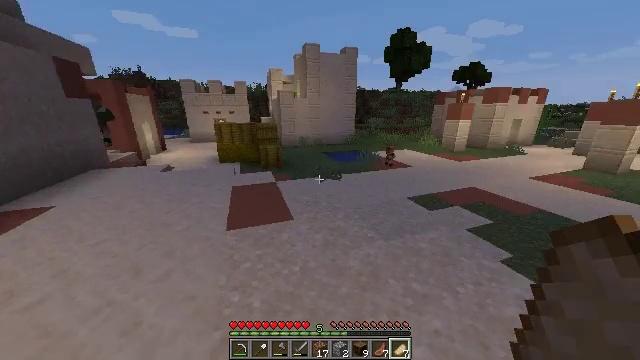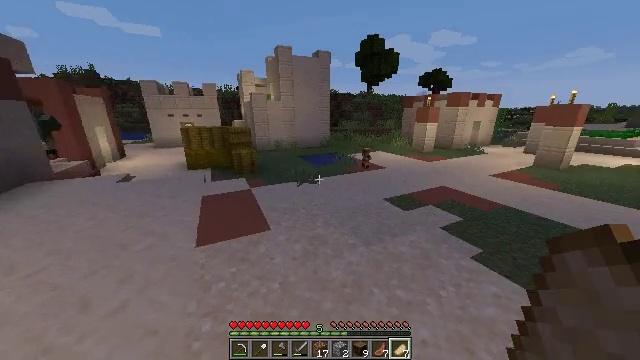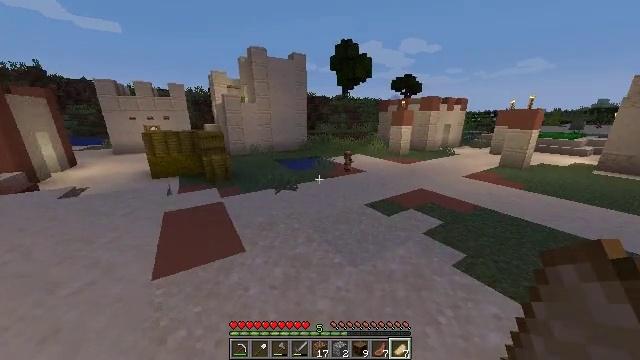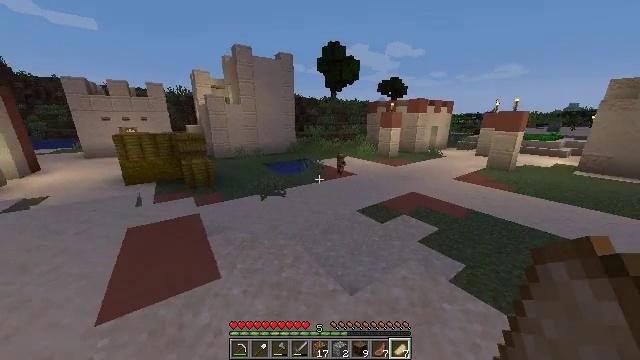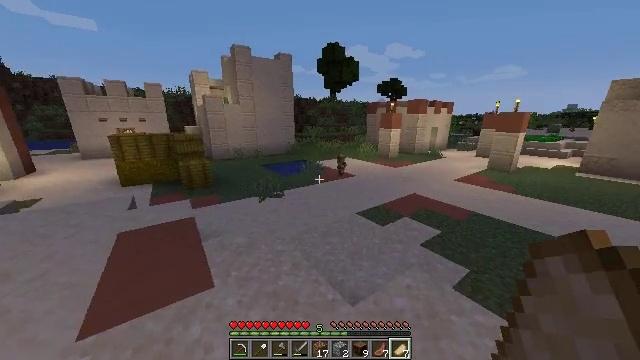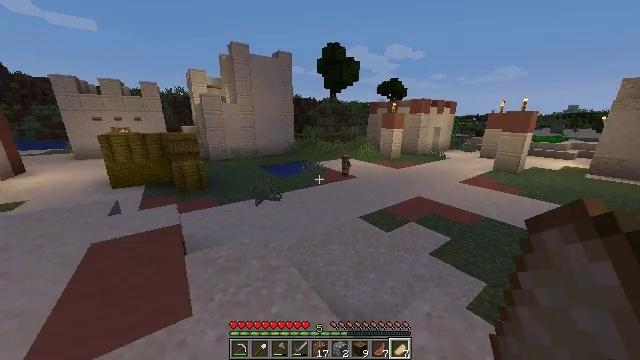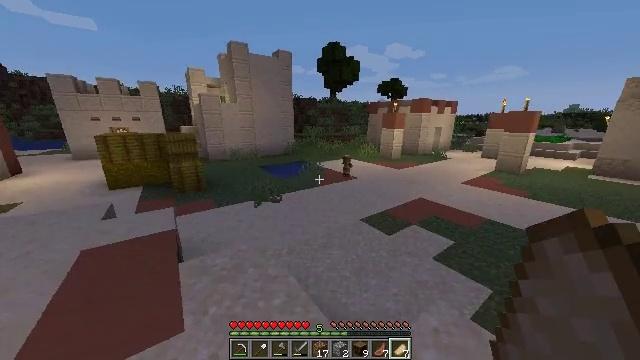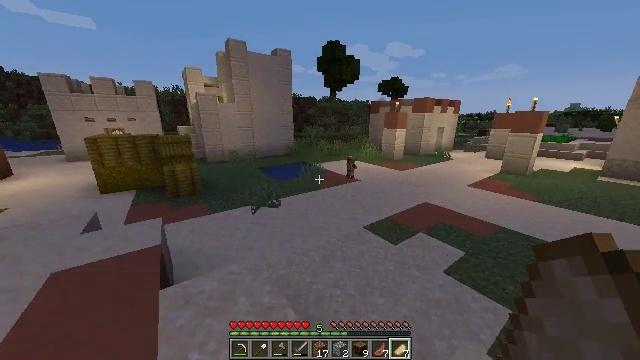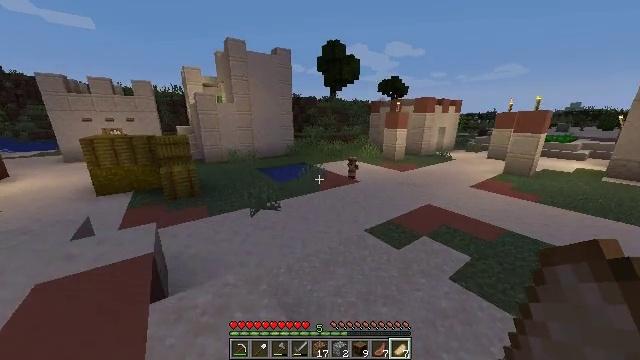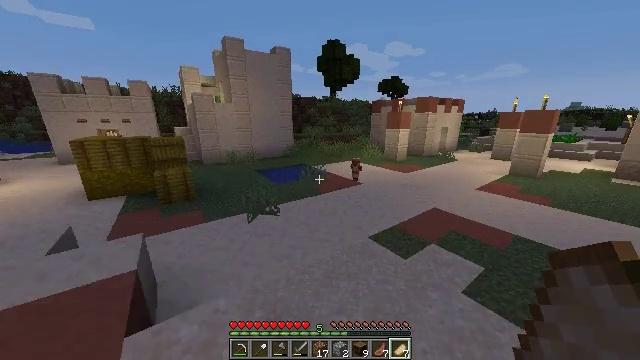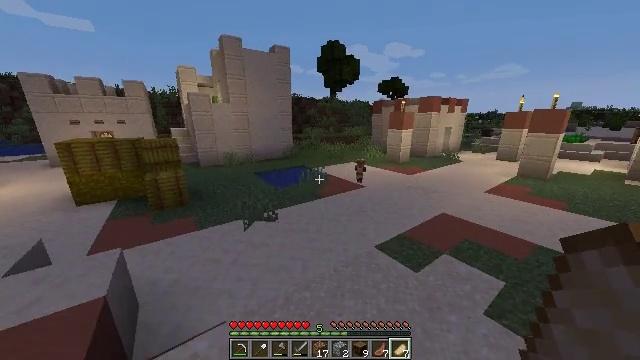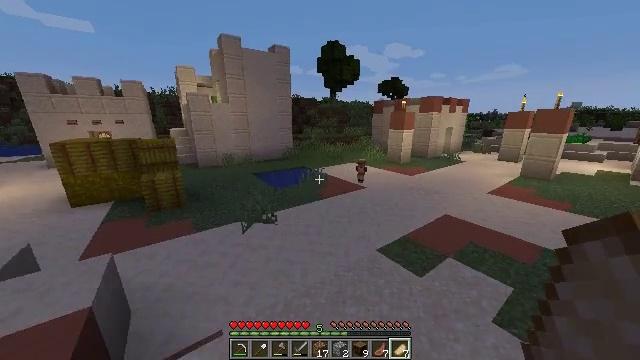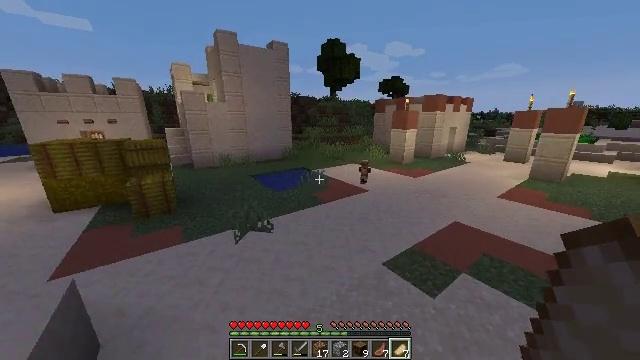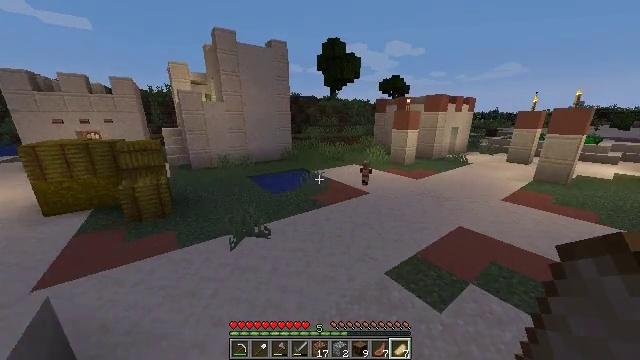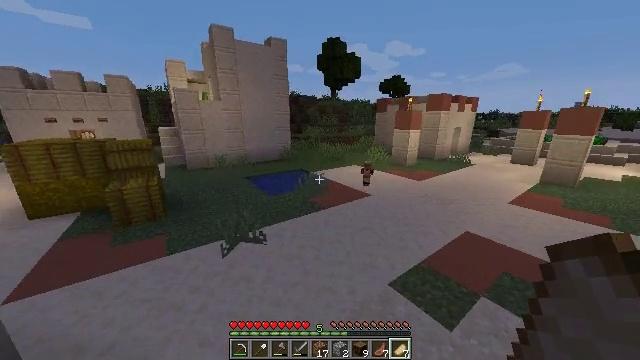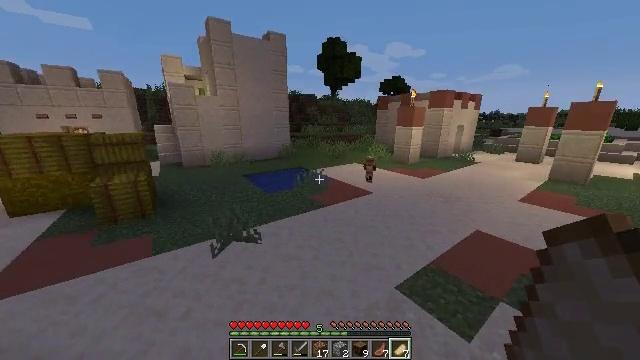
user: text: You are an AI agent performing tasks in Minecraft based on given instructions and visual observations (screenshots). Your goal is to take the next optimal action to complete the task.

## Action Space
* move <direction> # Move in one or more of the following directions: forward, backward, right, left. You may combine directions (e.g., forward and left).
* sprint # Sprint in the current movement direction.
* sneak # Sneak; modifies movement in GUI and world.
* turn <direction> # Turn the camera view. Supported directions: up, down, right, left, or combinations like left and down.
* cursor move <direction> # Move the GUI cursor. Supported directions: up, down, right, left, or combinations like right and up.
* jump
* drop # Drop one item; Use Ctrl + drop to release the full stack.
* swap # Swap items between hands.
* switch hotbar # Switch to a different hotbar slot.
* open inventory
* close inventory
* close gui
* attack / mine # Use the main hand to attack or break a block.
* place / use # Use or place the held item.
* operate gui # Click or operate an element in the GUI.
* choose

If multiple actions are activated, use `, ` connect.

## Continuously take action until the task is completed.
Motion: motion action
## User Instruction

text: Break the hay block to collect it.
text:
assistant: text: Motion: move forward, sprint, turn right
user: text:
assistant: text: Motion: move forward, sprint, turn right
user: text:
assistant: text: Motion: move forward, sprint, turn right
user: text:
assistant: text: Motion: move forward, sprint
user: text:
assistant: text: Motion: move forward
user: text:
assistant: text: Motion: move forward
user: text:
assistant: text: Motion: move forward
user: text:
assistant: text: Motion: move forward
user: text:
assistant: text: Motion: move forward
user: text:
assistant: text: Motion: move forward
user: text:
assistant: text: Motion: move forward
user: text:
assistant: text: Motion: move forward
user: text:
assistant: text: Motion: move forward
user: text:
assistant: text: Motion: move forward
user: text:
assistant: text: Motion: move forward
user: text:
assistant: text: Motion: move forward
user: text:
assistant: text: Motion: move forward, turn right and up
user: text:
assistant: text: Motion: move forward, turn right and up
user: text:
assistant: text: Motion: move forward, turn right and up
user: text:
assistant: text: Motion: move forward, turn right
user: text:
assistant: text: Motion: move forward
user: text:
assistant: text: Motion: move forward
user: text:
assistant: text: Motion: move forward
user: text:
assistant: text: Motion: move forward
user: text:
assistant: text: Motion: move forward
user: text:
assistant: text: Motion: move forward
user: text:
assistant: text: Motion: move forward
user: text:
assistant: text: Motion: move forward
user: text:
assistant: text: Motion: move forward
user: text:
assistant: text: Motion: move forward